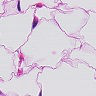
Metastatic tissue present: no